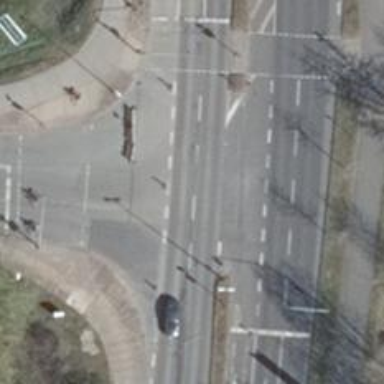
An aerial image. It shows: Traffic signals at road crossing.